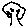
Label: tree